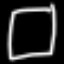
Label: square